Aerial crown-view tile of a tropical tree (Barro Colorado Island, Panama), acquired 20240611:
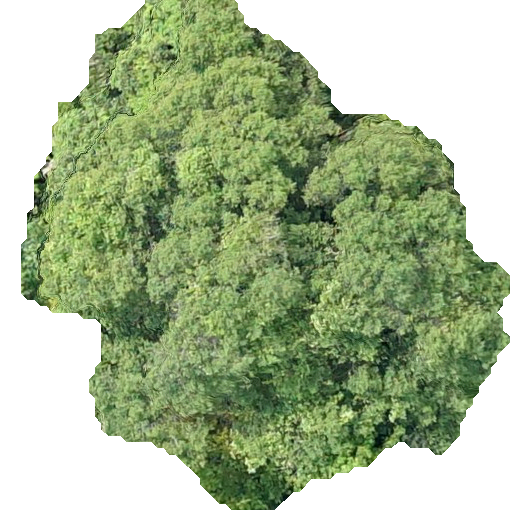
Species: Calophyllum longifolium
GBIF accepted scientific name: Calophyllum longifolium
Crown area: 262.481 m²